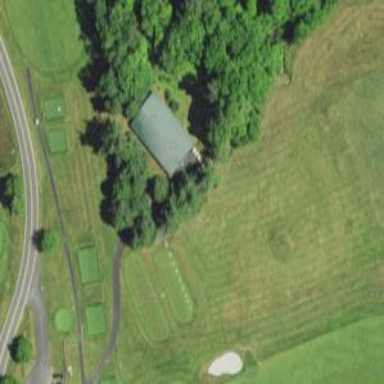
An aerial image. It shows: Pathway for golfing.